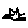
Label: cat